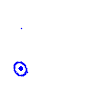
Particle: kaon